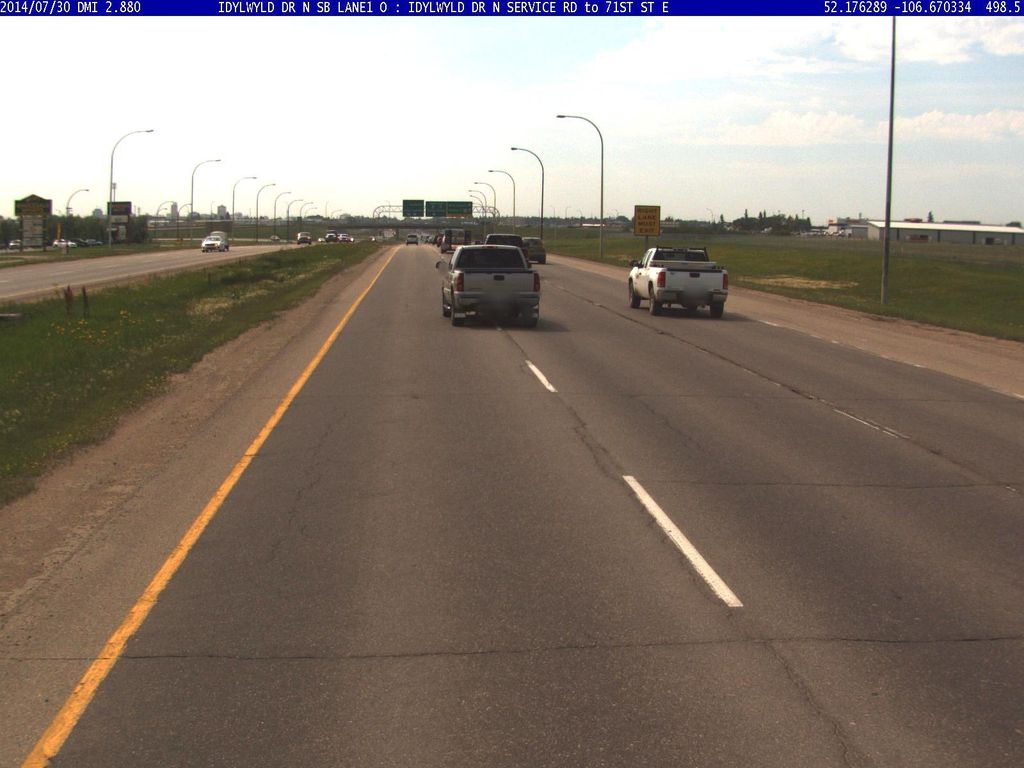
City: saskatoon